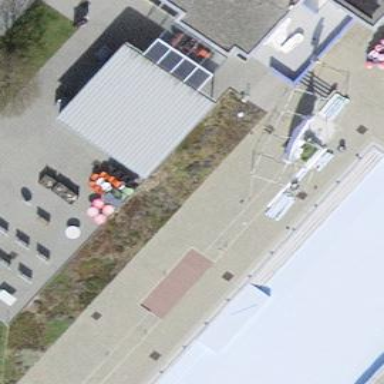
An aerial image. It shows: Restaurant building.